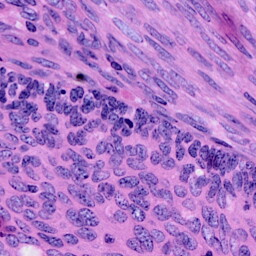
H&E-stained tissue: Cervix